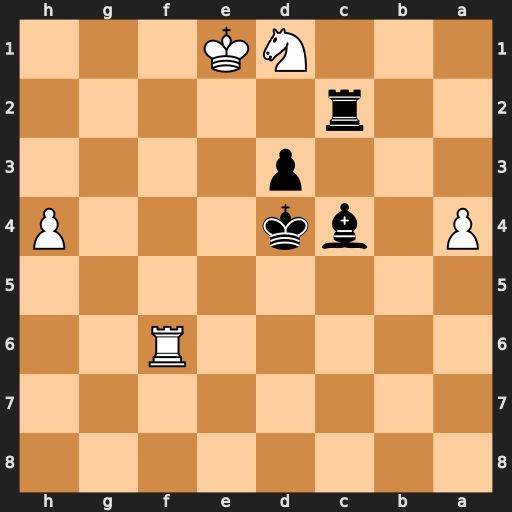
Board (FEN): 8/8/5R2/8/P1bk3P/3p4/2r5/3NK3
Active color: b
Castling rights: -
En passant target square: -
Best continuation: Re2+ Kf1 d2 Rd6+ Kc5 Nb2 Re6+ Nxc4 Rxd6